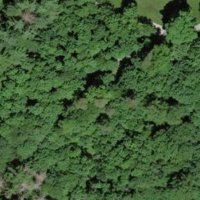
EUNIS habitat code: 41
Species observed at this site:
Prunus padus